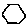
Label: hexagon